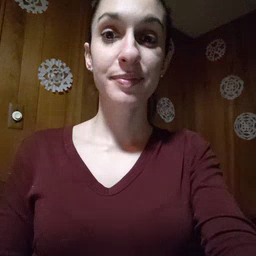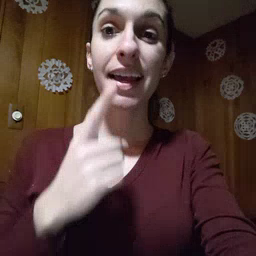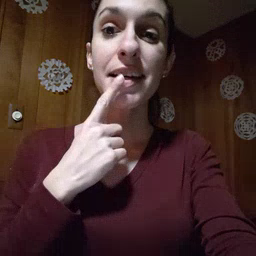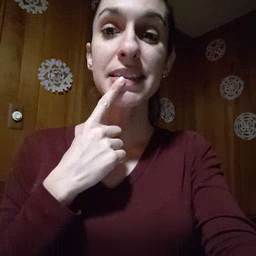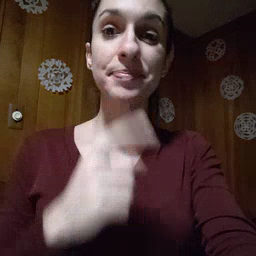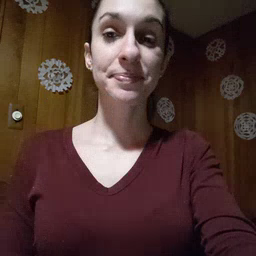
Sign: lips